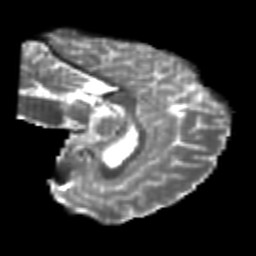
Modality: T2w
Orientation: sagittal
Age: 22
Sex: male
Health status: healthy
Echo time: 0.074 s